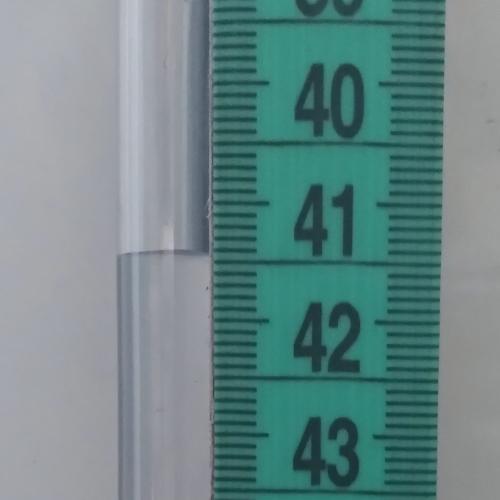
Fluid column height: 41.4 cm